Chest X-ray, PA view. Patient: 55 years old, sex M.
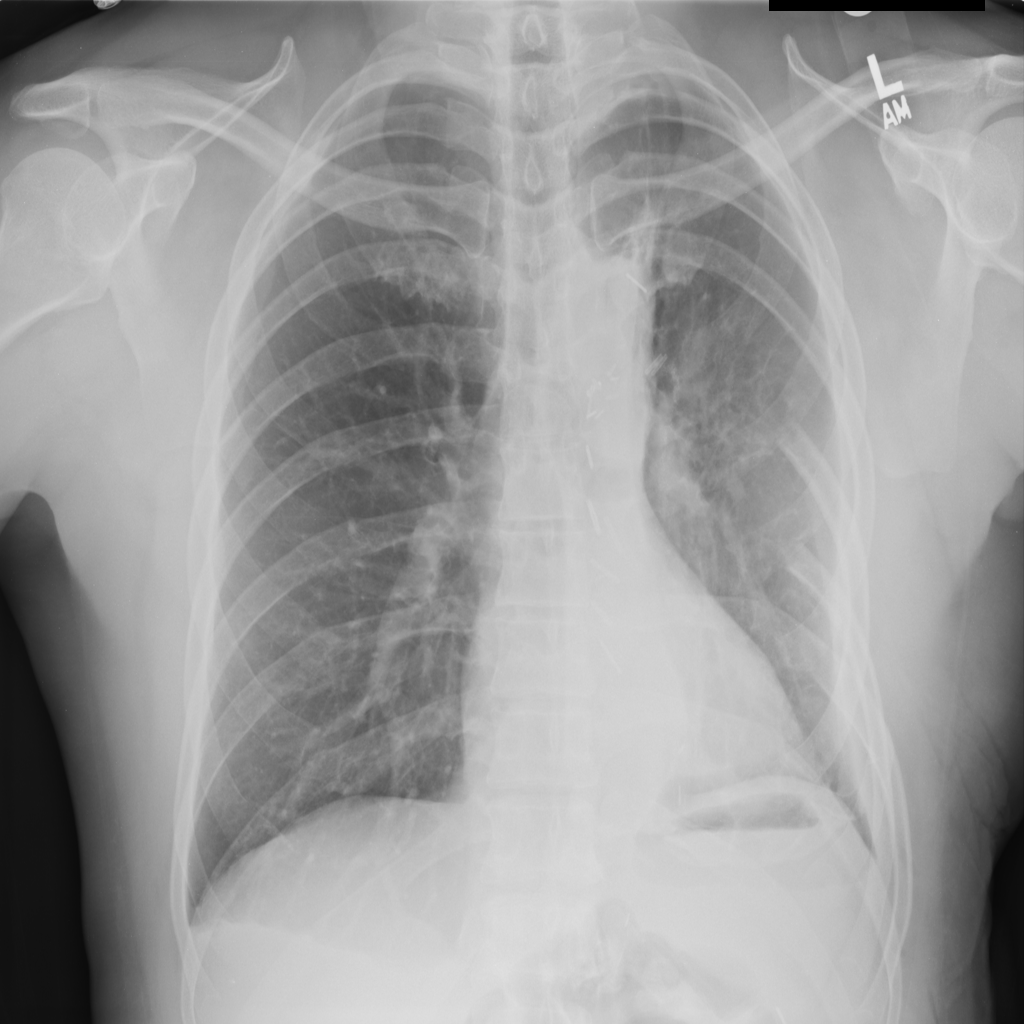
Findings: Pleural_Thickening